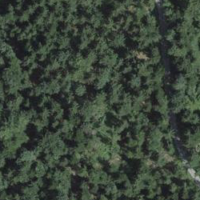
EUNIS habitat code: 44
Species observed at this site:
Tussilago farfara